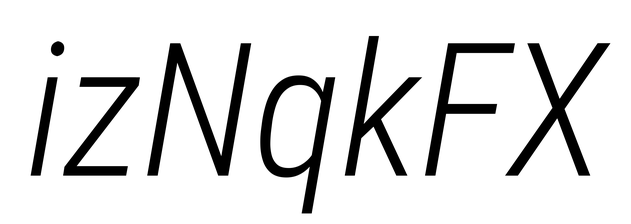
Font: Roboto-Italic_Condensed_Light_Italic